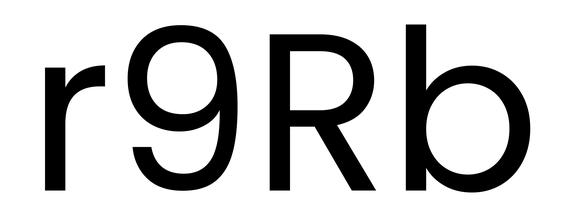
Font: Poppins-Regular